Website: bh-photo
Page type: customer-info-address
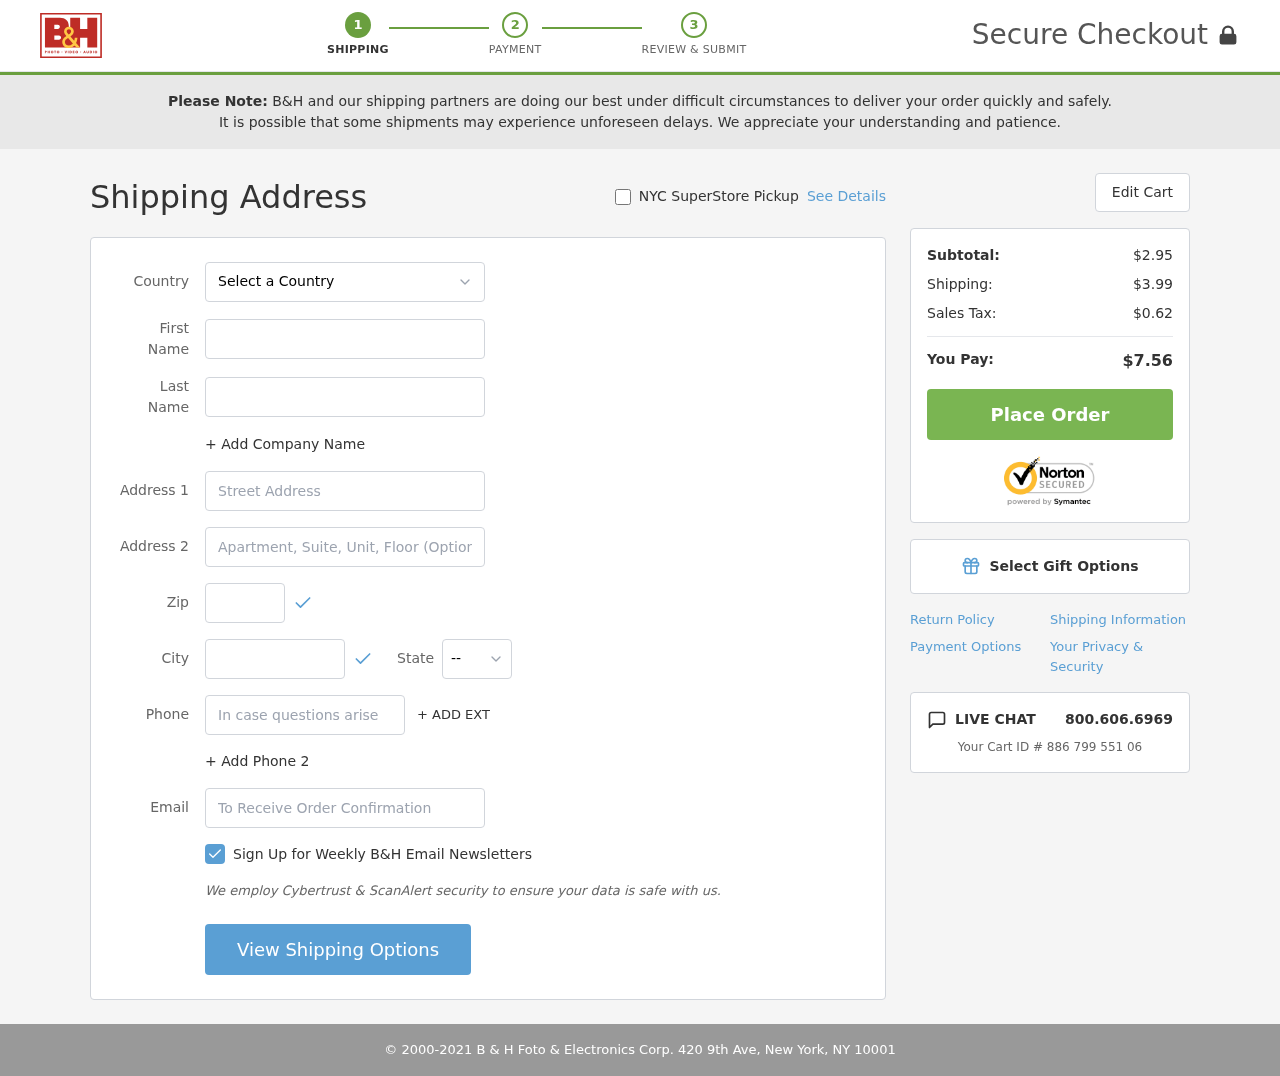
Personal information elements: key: PII_CITY
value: New Jacobburgh
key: PII_COUNTRY
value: United States
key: PII_EMAIL
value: raustin@hotmail.com
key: PII_FIRSTNAME
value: Ralph
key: PII_LASTNAME
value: Austin
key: PII_PHONE
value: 7588809802
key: PII_POSTCODE
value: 07284
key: PII_STATE_ABBR
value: CO
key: PII_STREET
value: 405 Francis Islands
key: PII_STREET2
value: Apt. 718
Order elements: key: ORDER_SUBTOTAL
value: $2.95
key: ORDER_SHIPPING_COST
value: $3.99
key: ORDER_TAX
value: $0.62
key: ORDER_TOTAL
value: $7.56
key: ORDER_ID
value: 886 799 551 06